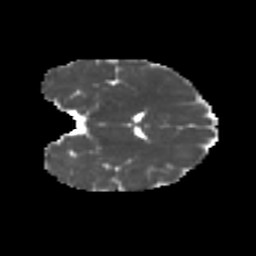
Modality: MD
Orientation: coronal
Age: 35
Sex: female
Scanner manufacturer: ge
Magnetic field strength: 3 T
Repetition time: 7.8 s
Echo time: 0.0607 s